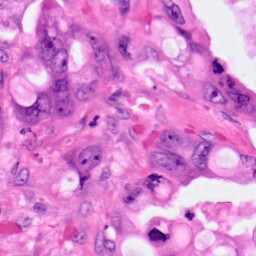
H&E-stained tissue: Pancreatic